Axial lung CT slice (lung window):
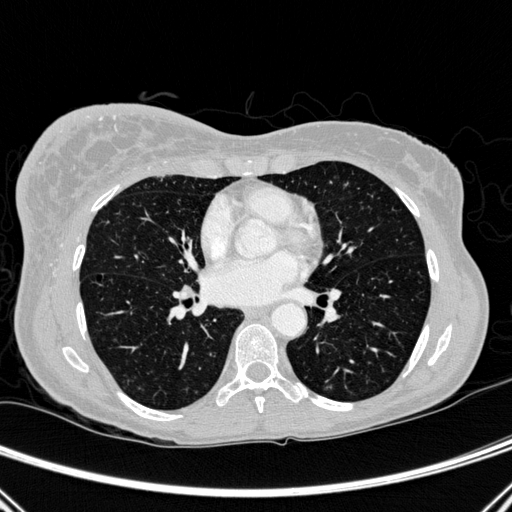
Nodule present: no